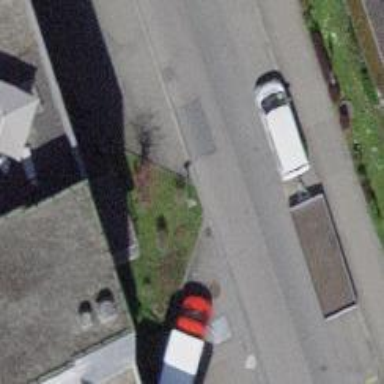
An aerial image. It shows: Kerb serving as barrier.